Question: I get the following error (in logcat) and my app crashes on my android device when i try to delete the number 0.0(double data type value) from the EditText when launched on my device ..
the following is the error message :

The following is the code :
'''
/*
* variables prefixed by 'v' are variables of primitive data type
* variables prefixed by 'et' are edit text
* variables prefixed by 'cl' are changeListeners of watcher data type
*
*/
public class MhrSolankiTipCalc extends Activity {
private static final String BILL_BEFORE_TIP = "BILL_BEFORE_TIP";
private static final String CURRENT_TIP = "CURRENT_TIP";
private static final String FINAL_BILL = "FINAL_AMOUNT";
double vBillAmount, vTipAmount, vFinalBillAmount;
EditText etBillAmount, etTipAmount, etFinalBillAmount;
@Override
protected void onCreate(Bundle savedInstanceState) {
super.onCreate(savedInstanceState);
setContentView(R.layout.activity_mhr_solanki_tip_calc);
if (savedInstanceState == null) {
vBillAmount = 0.0;
vTipAmount = 0.0;
vFinalBillAmount = 0.0;
} else {
vBillAmount = savedInstanceState.getDouble(BILL_BEFORE_TIP);
vTipAmount = savedInstanceState.getDouble(CURRENT_TIP);
vFinalBillAmount = savedInstanceState.getDouble(FINAL_BILL);
}
etBillAmount = (EditText) findViewById(R.id.billBlankEditView);
etTipAmount = (EditText) findViewById(R.id.tipBlankEditView);
etFinalBillAmount = (EditText) findViewById(R.id.finalEditView);
etBillAmount.addTextChangedListener(clBillAmount);
etTipAmount.addTextChangedListener(clTipAmount);
}
private TextWatcher clBillAmount = new TextWatcher() {
@Override
public void onTextChanged(CharSequence s, int start, int before,
int count) {
try {
vBillAmount = Double.parseDouble(s.toString());
} catch (NumberFormatException e) {
vBillAmount = 0.0;
}
catch(NullPointerException e)
{
vBillAmount=0.0;
}
updateBillAndFinalAmount();
}
@Override
public void beforeTextChanged(CharSequence s, int start, int count,
int after) {
// TODO Auto-generated method stub
}
@Override
public void afterTextChanged(Editable s) {
// TODO Auto-generated method stub
}
};
private TextWatcher clTipAmount = new TextWatcher() {
@Override
public void onTextChanged(CharSequence s, int start, int before, int count) {
try{
vTipAmount = Double.parseDouble(s.toString());
}
catch(NumberFormatException e){
vTipAmount = 0.0;
}
updateBillAndFinalAmount();
}
@Override
public void beforeTextChanged(CharSequence s, int start, int count,
int after) {
// TODO Auto-generated method stub
}
@Override
public void afterTextChanged(Editable s) {
// TODO Auto-generated method stub
}
};
public void updateBillAndFinalAmount() {
double vTipAmount = Double
.parseDouble(etTipAmount.getText().toString());
double vBillAmount = Double.parseDouble(etBillAmount.getText()
.toString());
double vFinalBillAmount = vBillAmount + (vBillAmount * vTipAmount);
etFinalBillAmount.setText(String.format("%.02f", vFinalBillAmount));
}
'''
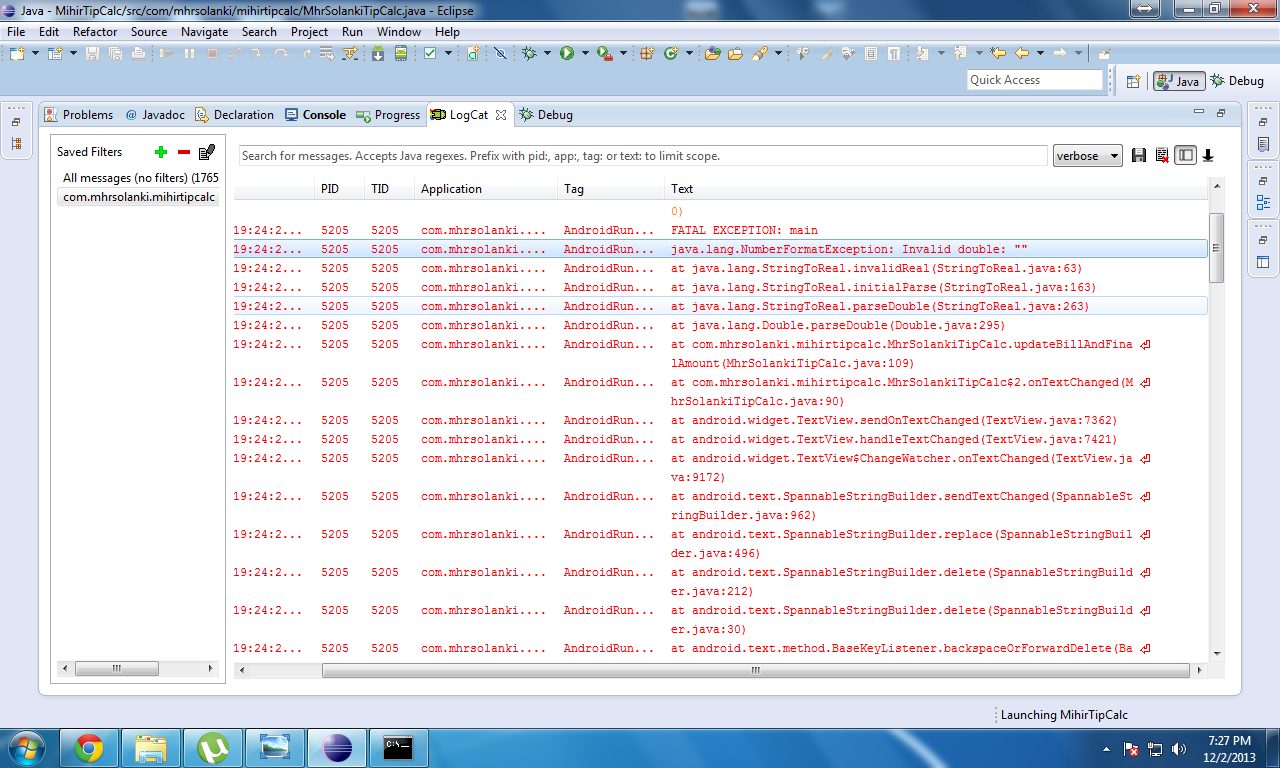
Answer: Since you're already parsing 'vBillAmount' and 'vTipAmount' and catching 'NumberFormatException's in your TextWatchers, you don't need to do it again in the 'updateBillAndFinalAmount()' method. This will also fix the 'NumberFormatException' you're getting in this method. Change it to:
'''
public void updateBillAndFinalAmount()
{
double vFinalBillAmount = vBillAmount + (vBillAmount * vTipAmount);
etFinalBillAmount.setText(String.format("%.02f", vFinalBillAmount));
}
'''